Question: I need a specific user who will be only used for reporting.
That user should have the rights of execute all reports but not alter any tables or stored procedures.
Is there any specific way to do that?
If I try my standard connection string user it says it will not have rights to execute. But also I do not give SA rights to that standard user.

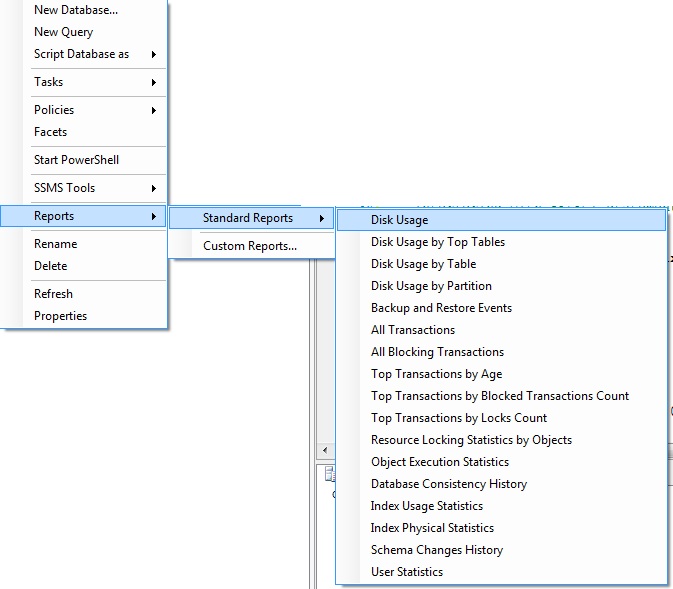
Answer: Doing a little bit of searching, it looks like the user may need to be in the "sysadmin" role. The following article touches on this a bit near the end.
<URL>